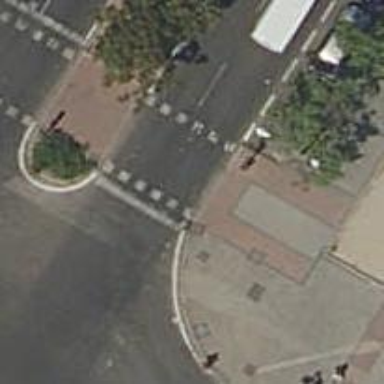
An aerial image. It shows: Road with traffic signals.